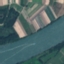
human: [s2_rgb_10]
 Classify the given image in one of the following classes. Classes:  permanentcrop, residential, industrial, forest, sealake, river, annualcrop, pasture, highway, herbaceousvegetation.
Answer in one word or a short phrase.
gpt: River